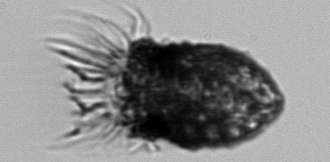
Label: Stenosemella_pacifica